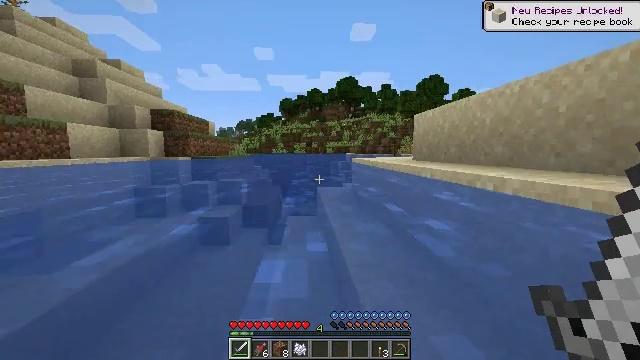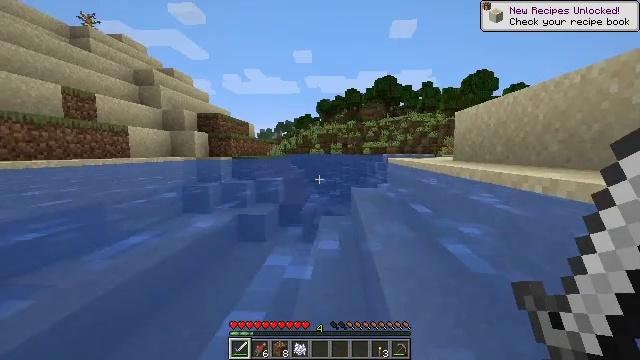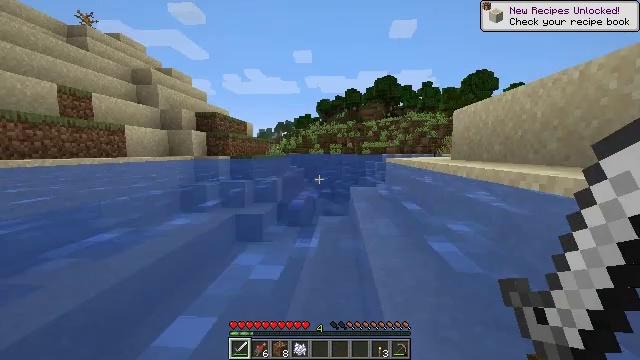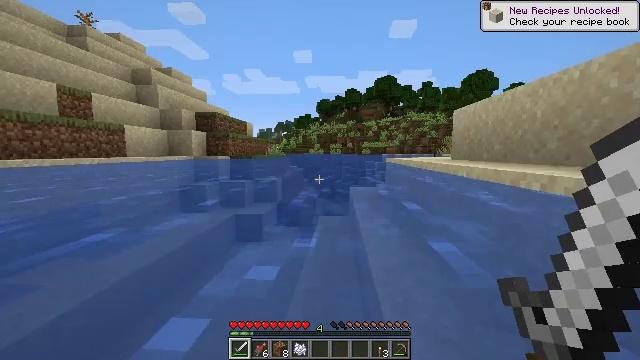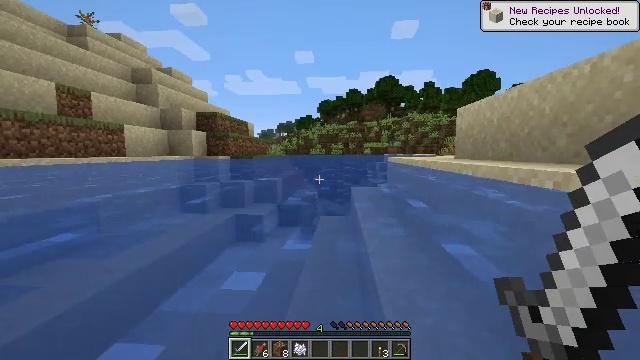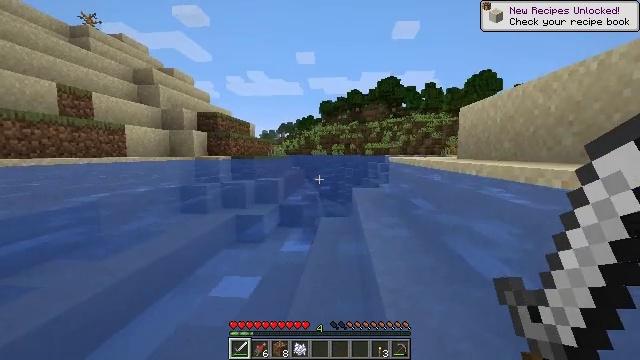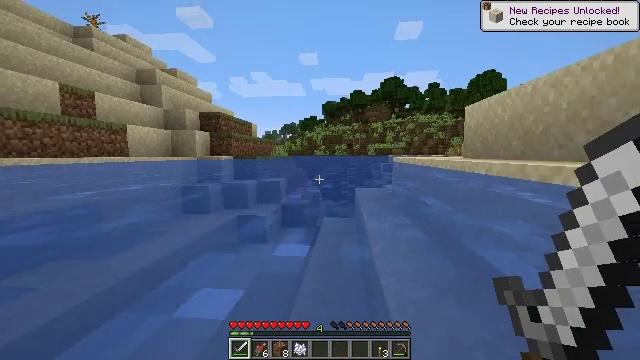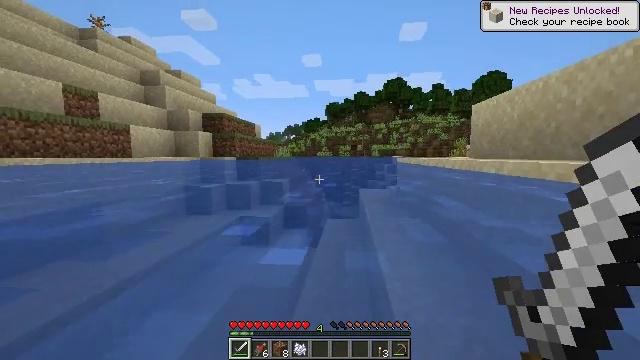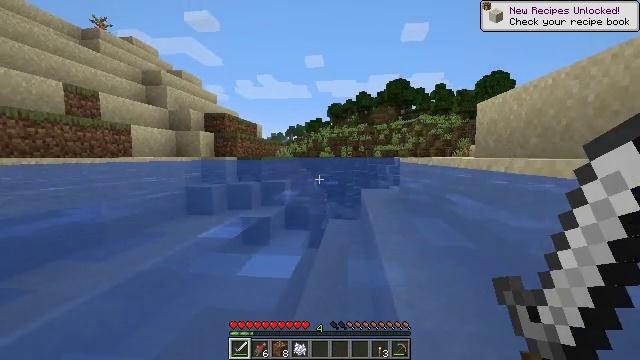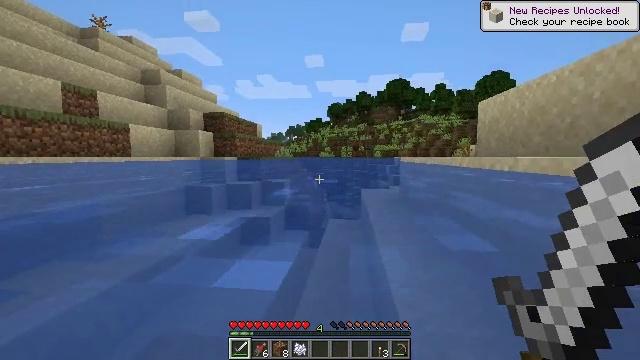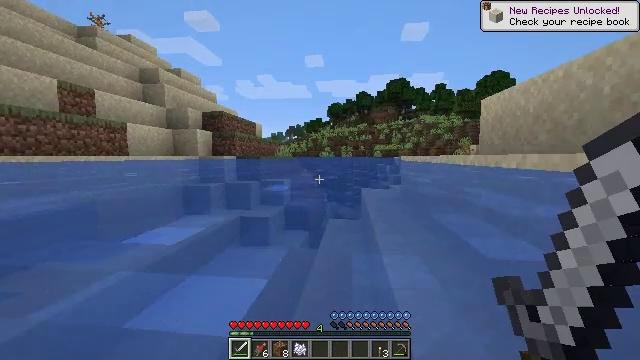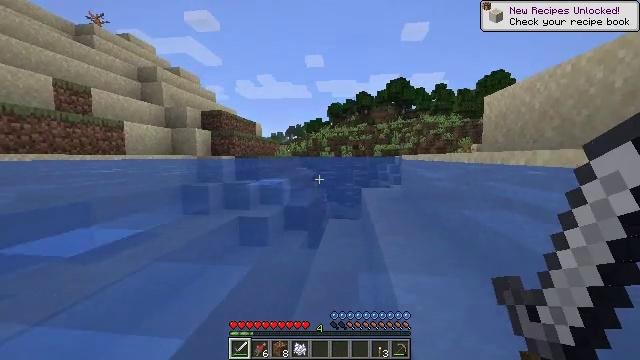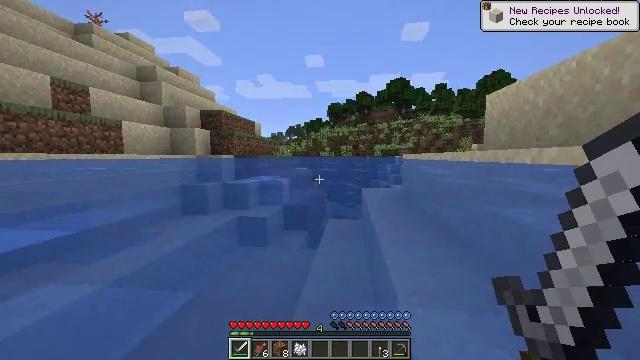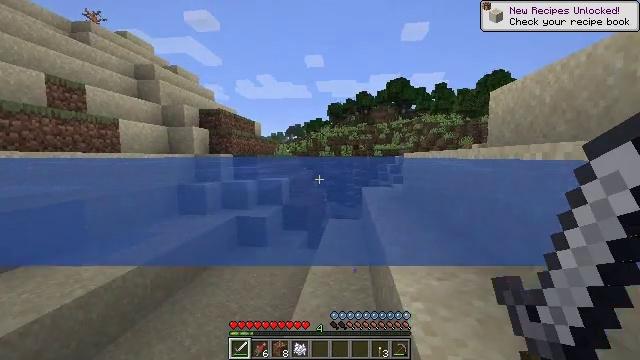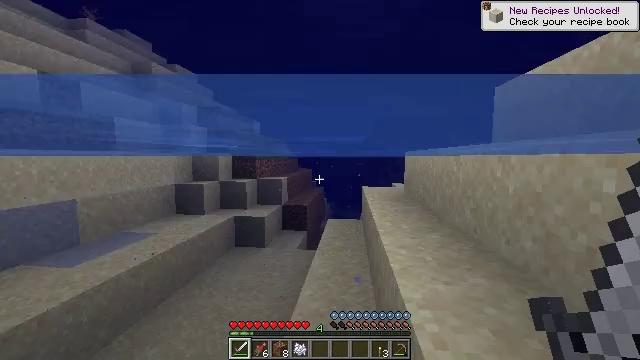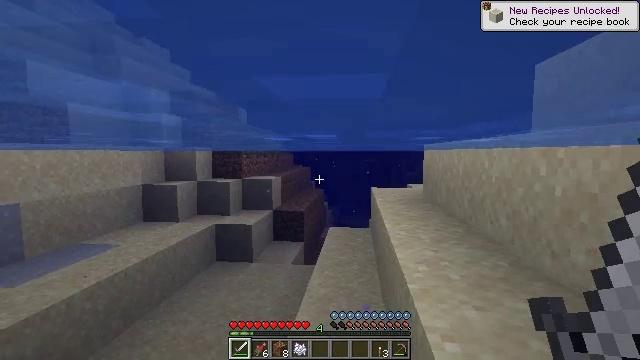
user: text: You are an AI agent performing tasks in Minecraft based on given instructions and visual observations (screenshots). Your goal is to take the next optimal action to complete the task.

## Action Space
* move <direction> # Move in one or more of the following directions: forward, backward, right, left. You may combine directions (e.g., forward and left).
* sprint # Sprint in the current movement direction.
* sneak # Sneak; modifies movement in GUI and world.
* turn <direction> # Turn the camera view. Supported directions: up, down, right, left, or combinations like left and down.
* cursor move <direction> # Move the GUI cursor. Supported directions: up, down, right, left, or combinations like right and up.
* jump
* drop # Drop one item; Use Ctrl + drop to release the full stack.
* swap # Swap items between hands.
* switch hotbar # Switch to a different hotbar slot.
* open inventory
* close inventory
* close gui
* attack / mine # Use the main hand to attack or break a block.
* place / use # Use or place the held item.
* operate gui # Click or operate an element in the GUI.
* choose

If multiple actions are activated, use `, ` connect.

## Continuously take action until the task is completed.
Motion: motion action
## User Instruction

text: Kill aquatic mobs.
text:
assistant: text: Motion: move forward, sprint, turn left
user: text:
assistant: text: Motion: move forward, sprint
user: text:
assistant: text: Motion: move forward, sprint
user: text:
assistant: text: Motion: move forward, sprint
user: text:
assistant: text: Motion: move forward
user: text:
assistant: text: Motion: move forward
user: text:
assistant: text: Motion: move forward
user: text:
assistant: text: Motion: move forward
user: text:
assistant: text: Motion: move forward
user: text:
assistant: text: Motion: move forward
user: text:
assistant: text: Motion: move forward
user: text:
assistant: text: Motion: move forward
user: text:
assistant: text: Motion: move forward
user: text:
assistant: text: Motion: move forward
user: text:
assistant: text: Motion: move forward
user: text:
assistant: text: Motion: move forward
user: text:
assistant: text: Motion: move forward
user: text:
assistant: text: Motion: move forward
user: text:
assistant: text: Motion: move forward
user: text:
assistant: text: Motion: move forward, sprint
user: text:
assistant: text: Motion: move forward, sprint
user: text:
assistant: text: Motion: move forward, sprint
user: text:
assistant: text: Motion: move forward, sprint
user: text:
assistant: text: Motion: move forward, sprint
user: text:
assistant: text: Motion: move forward
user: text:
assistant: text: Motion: move forward
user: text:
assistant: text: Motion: move forward
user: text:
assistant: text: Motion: move forward
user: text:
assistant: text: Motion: move forward
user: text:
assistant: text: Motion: move forward, turn up